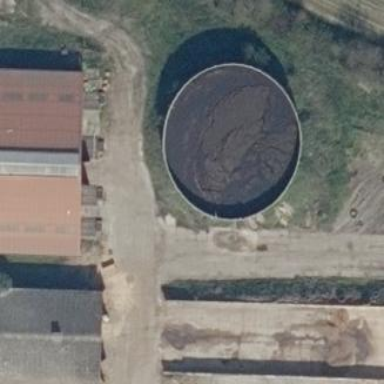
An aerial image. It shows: Storage tank with man-made structure.